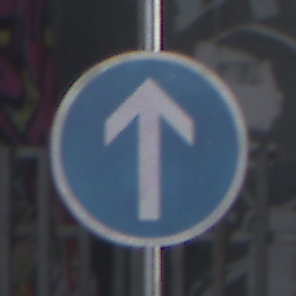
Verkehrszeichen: VorgeschriebeneFahrtrichtungGeradeaus
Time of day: Midday
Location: Roofed (Special)
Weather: Overcast
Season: NotSpecified
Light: Natural